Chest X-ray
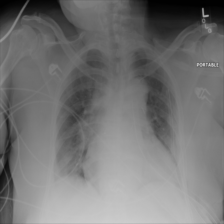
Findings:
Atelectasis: negative
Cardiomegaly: positive
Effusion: negative
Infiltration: negative
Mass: negative
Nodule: negative
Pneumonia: negative
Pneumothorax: negative
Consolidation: negative
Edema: negative
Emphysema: negative
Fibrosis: negative
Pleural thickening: negative
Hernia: negative